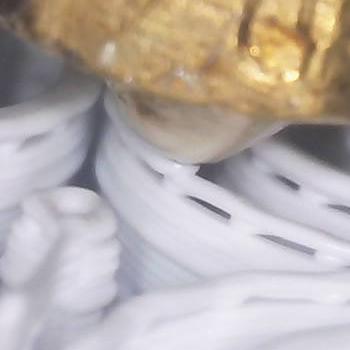
Flow rate: 238%